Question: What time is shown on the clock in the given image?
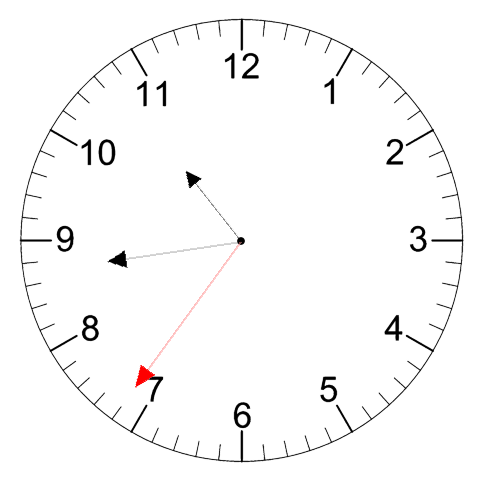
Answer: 10:43:36